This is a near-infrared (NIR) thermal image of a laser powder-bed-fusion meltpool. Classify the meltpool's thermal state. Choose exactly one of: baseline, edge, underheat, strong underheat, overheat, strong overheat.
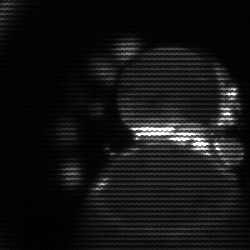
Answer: edge